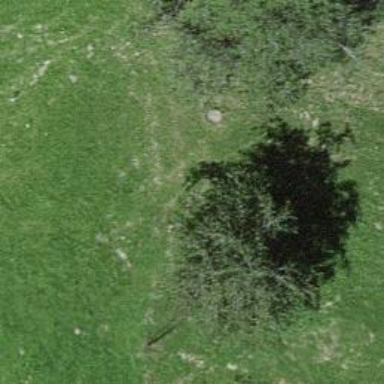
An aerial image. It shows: Single tag "natural: tree."